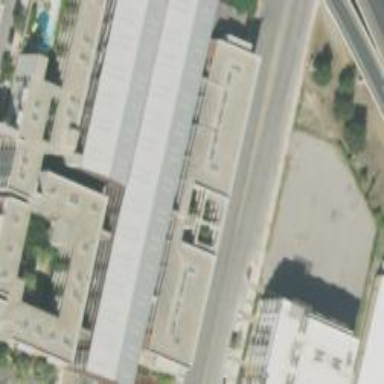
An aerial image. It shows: Multi-storey parking building.